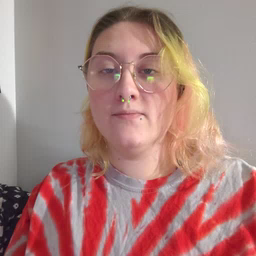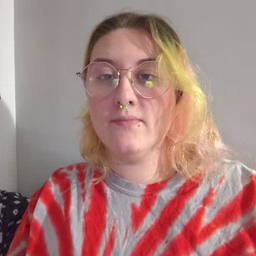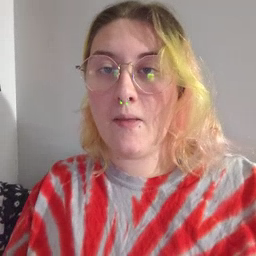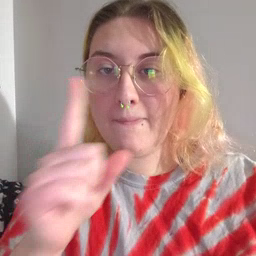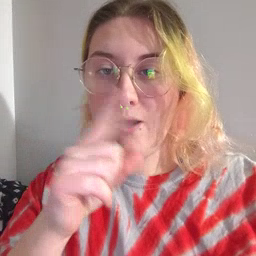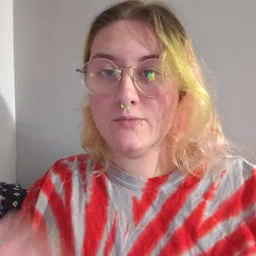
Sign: mouse